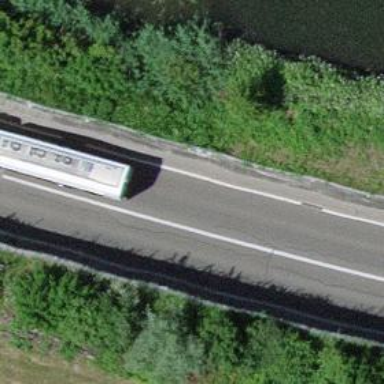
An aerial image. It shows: This is trunk highway with motorroad.